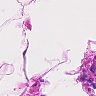
Metastatic tissue present: no